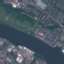
Land use / land cover class: River